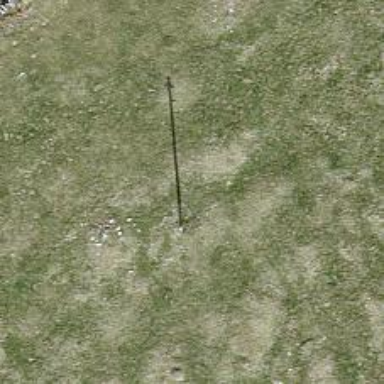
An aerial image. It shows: Power pole.